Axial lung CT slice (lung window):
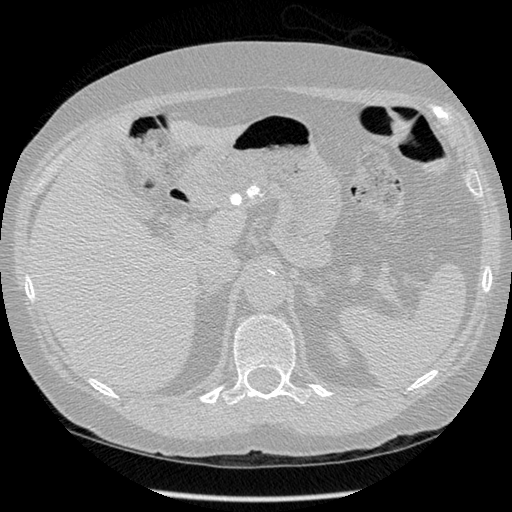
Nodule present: no